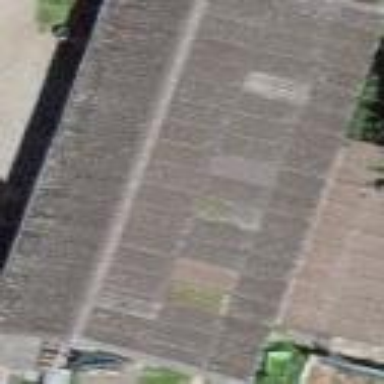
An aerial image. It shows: Shed building.